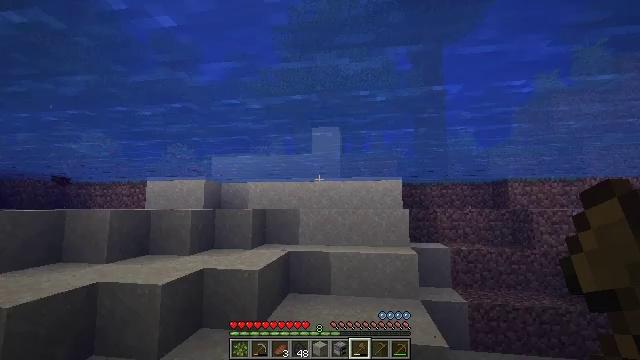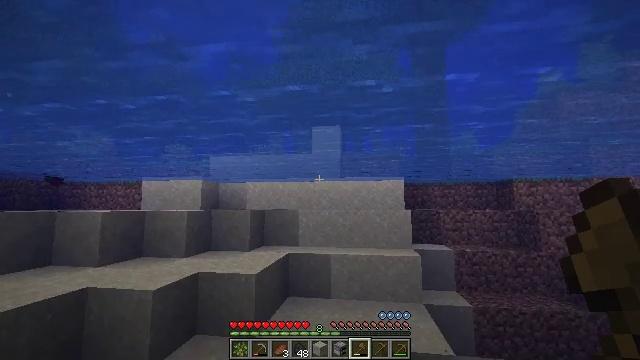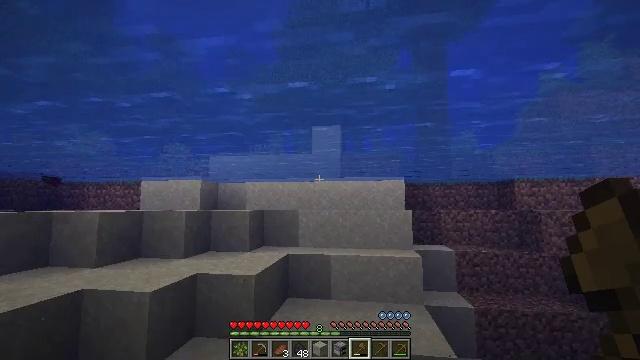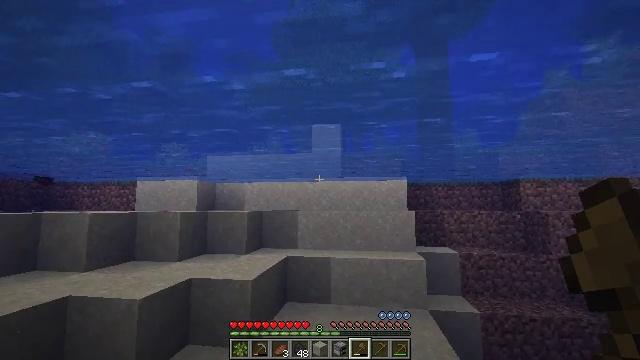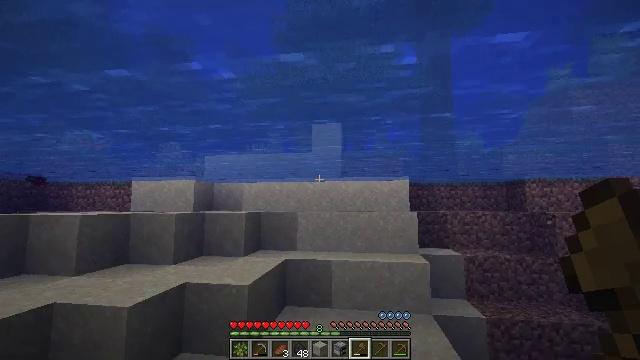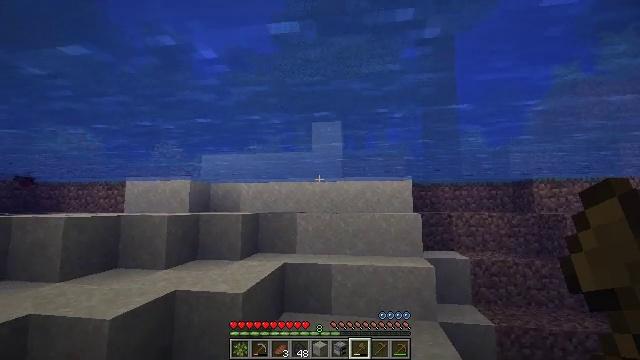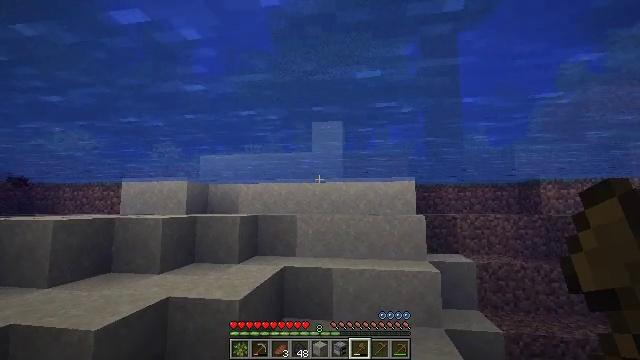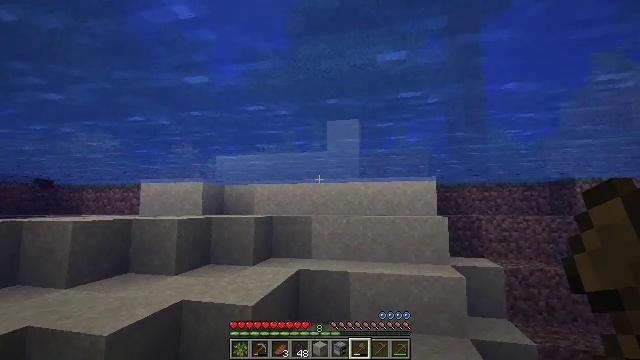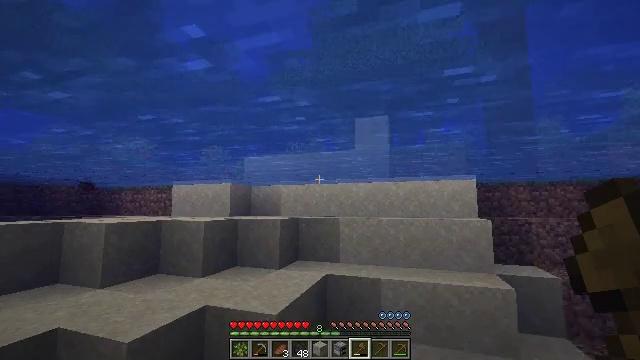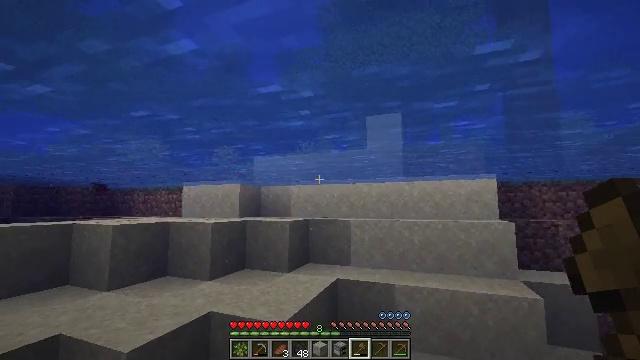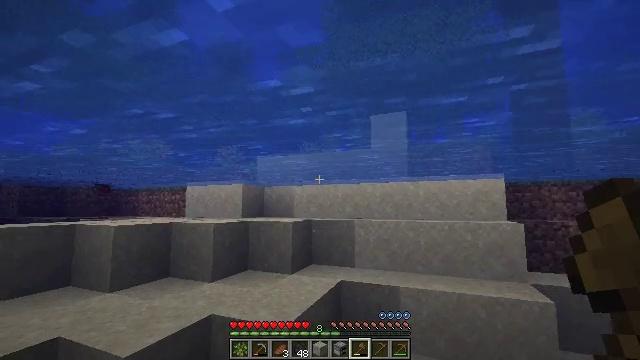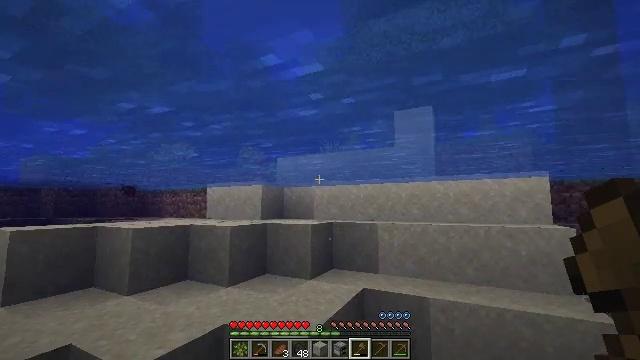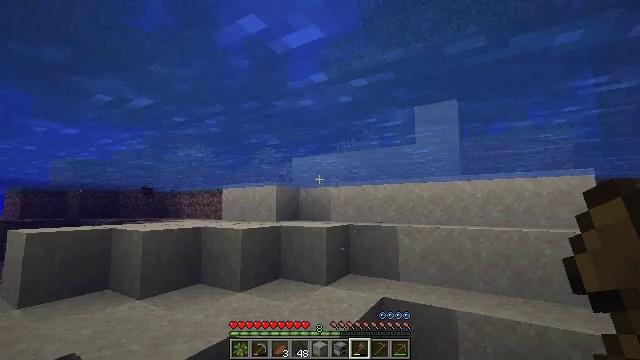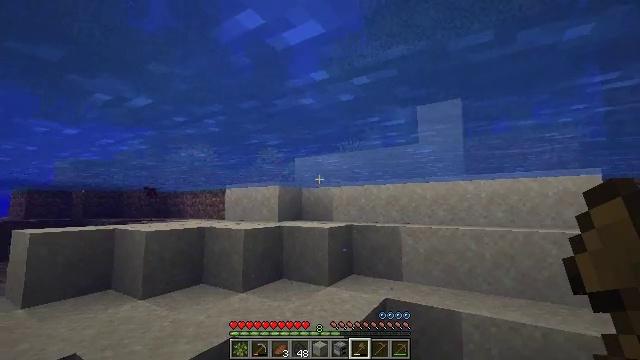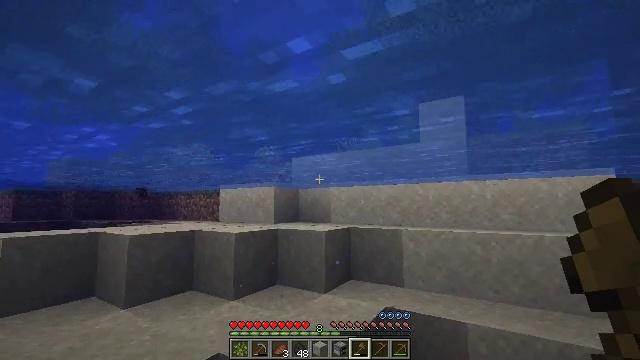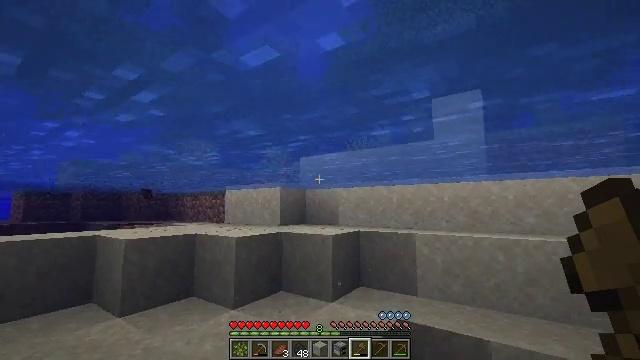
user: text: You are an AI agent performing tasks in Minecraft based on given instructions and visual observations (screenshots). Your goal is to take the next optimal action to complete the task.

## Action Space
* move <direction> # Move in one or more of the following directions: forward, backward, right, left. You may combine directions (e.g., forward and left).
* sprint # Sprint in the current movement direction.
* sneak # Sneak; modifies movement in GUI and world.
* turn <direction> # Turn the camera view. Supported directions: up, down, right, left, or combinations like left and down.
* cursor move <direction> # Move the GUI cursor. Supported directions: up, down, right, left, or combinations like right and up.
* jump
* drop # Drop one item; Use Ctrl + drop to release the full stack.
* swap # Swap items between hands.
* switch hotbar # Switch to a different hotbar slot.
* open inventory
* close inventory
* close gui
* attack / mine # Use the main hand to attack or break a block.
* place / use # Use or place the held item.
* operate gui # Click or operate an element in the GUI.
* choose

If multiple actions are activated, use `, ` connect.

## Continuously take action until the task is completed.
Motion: motion action
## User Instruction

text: Clear the sweet berry bush to collect the sweet berries.
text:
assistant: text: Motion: move forward
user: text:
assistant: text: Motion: move forward
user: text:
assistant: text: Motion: move forward
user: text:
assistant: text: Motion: move forward
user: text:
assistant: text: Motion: move forward
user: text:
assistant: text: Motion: move forward
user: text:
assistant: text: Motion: move forward, turn left
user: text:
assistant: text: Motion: move forward, turn left
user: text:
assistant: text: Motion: move forward, turn left
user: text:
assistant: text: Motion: move forward
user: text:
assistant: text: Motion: move forward, turn left
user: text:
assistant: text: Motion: move forward, turn left
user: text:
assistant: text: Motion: move forward
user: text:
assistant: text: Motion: move forward
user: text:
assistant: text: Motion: move forward, turn left
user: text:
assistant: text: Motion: move forward, turn left
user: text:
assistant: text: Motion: move forward, turn left
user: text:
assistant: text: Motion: move forward
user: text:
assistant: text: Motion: move forward, turn left
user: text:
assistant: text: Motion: move forward, turn left
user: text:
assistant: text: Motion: move forward
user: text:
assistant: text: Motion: move forward
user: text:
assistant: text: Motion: move forward
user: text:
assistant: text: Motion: move forward
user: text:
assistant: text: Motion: move forward
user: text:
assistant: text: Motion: move forward
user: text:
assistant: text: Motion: move forward
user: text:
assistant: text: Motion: move forward
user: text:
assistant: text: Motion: move forward
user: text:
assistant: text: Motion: move forward